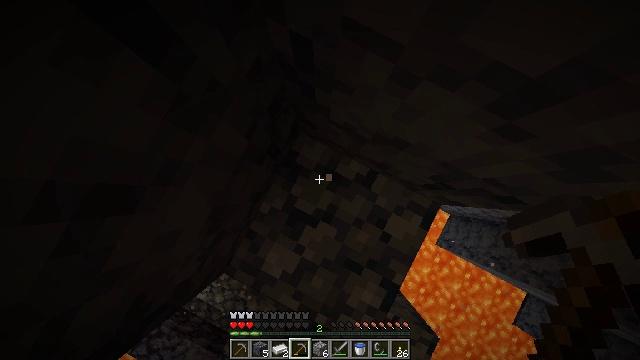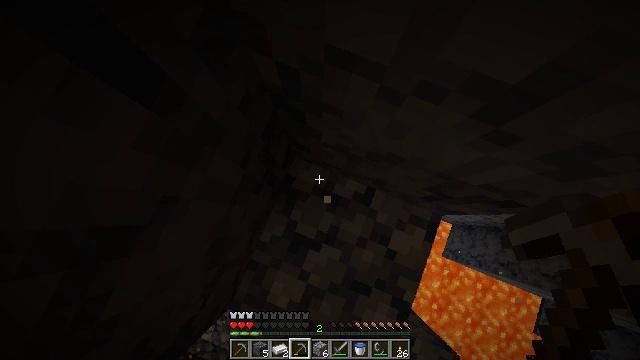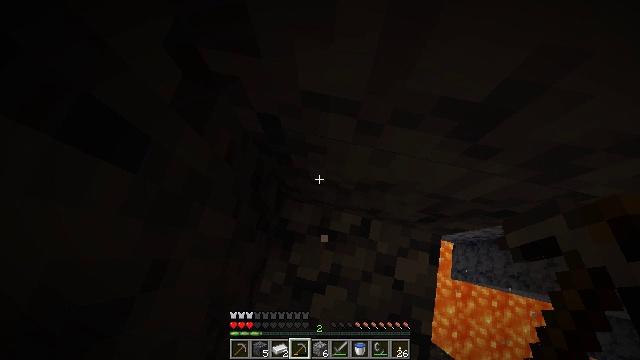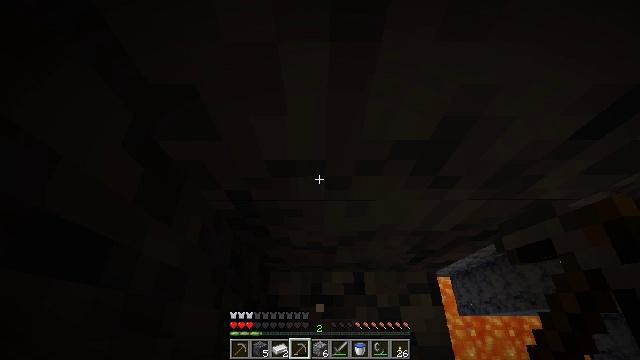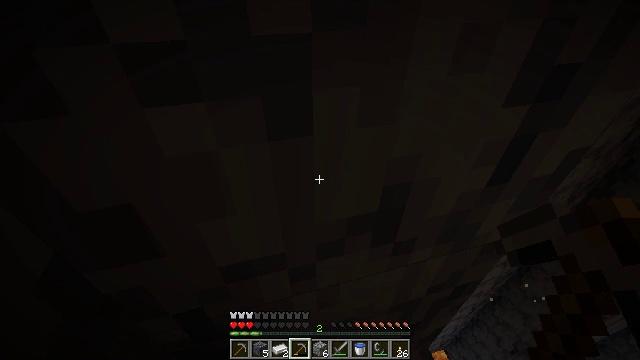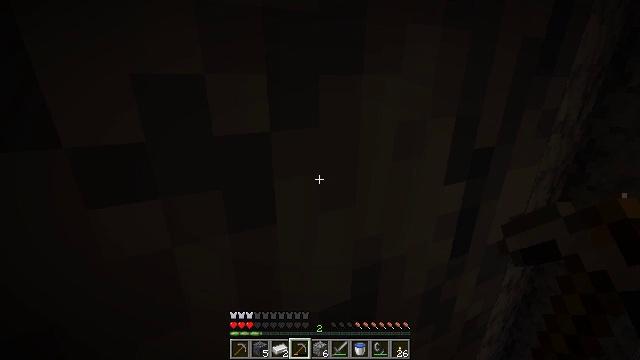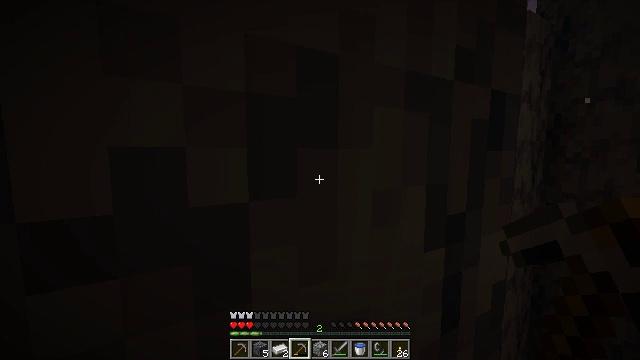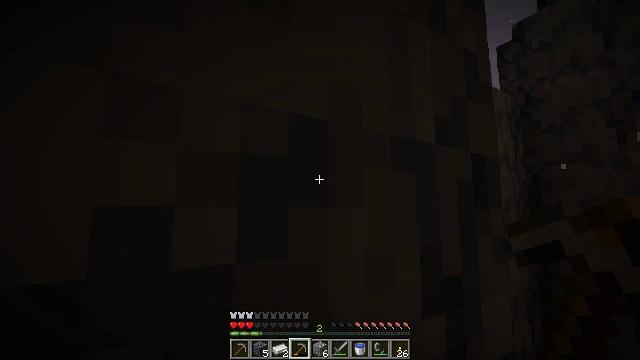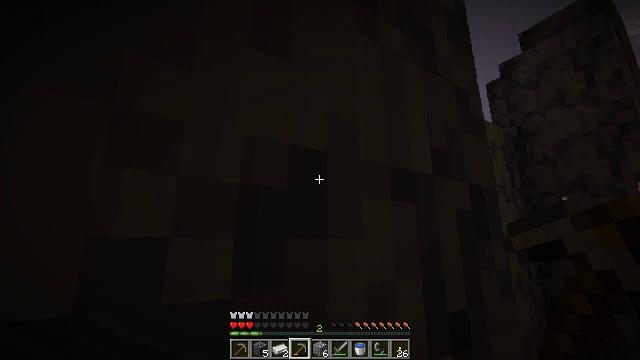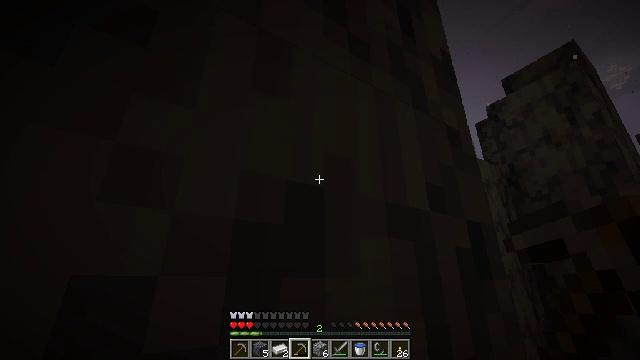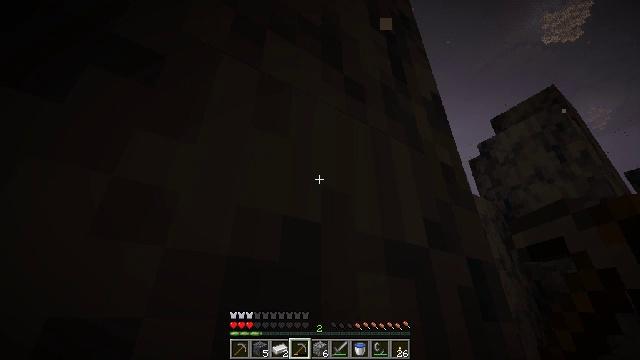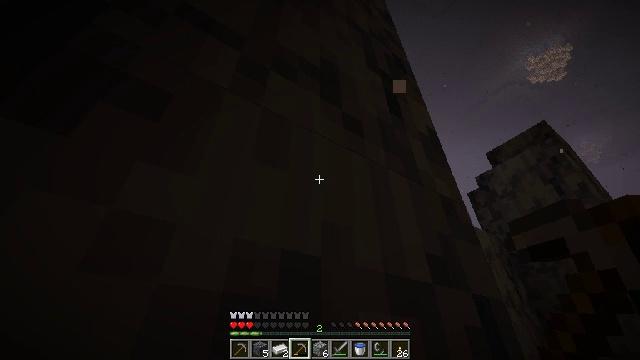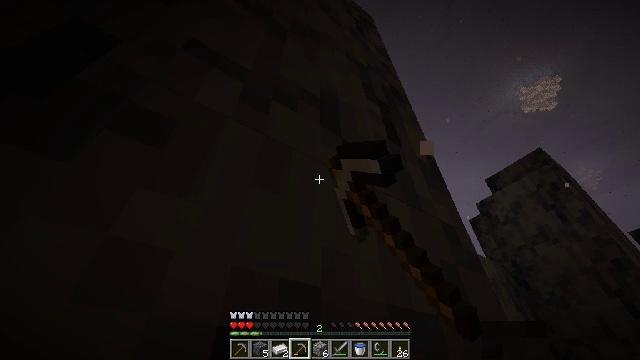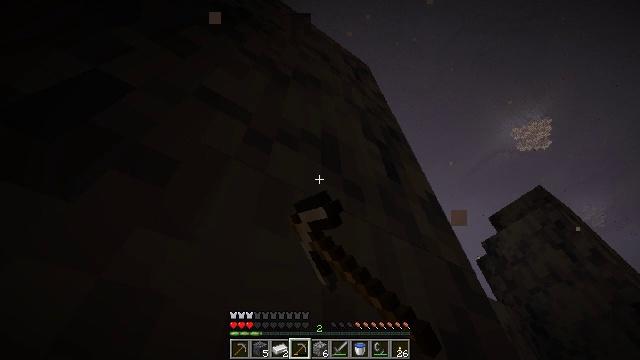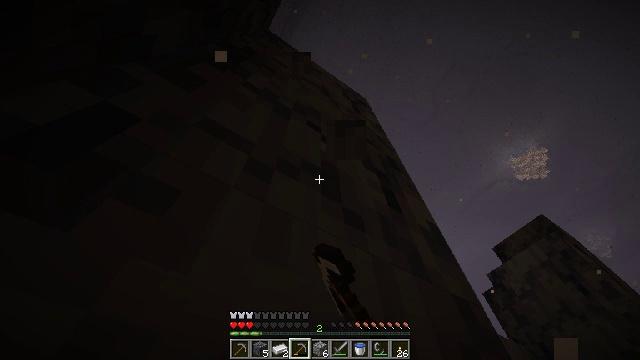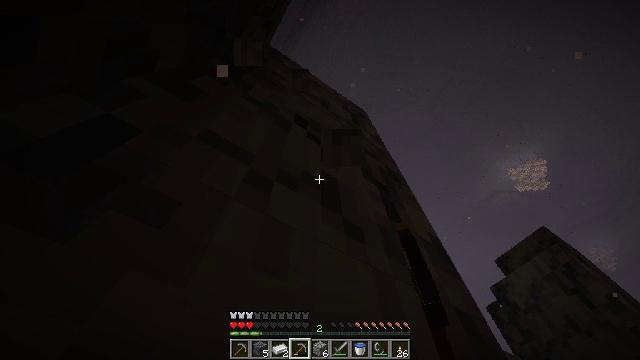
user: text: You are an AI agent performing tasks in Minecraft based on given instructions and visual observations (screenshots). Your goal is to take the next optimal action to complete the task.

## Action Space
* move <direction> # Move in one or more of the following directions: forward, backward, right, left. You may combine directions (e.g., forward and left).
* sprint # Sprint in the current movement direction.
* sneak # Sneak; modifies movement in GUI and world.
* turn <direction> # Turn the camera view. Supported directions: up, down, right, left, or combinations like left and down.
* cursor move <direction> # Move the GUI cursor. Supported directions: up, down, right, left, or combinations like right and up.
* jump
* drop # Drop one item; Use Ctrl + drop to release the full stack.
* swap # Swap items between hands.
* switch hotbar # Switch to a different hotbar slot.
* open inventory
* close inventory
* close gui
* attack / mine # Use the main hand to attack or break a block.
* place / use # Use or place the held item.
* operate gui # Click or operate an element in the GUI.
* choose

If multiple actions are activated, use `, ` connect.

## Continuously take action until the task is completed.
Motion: motion action
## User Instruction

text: Collect basalt for building.
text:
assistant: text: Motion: turn right and up
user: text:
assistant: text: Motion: turn right and up
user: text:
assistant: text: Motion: turn right and up
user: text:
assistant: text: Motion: turn right and up
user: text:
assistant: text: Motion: turn right and up
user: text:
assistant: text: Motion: turn right and up
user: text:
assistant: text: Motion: turn right and up
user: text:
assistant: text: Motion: turn up
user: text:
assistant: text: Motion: turn up
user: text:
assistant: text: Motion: turn up
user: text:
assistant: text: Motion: turn up, attack / mine
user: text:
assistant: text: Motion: turn up, attack / mine
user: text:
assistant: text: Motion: turn up, attack / mine
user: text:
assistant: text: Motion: turn up, attack / mine
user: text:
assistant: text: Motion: turn up, attack / mine
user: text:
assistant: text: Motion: attack / mine
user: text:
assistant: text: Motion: turn down, attack / mine
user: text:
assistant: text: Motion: attack / mine
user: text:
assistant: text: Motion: attack / mine
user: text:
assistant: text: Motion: turn left and down, attack / mine
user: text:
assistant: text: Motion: turn left and down, attack / mine
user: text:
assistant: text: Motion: turn left and down, attack / mine
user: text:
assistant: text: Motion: turn left and down, attack / mine
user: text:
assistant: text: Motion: attack / mine
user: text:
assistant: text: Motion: attack / mine
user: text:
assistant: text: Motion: attack / mine
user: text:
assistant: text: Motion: attack / mine
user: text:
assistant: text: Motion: attack / mine
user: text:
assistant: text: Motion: attack / mine
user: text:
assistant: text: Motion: attack / mine